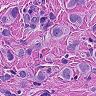
Metastatic tissue present: yes